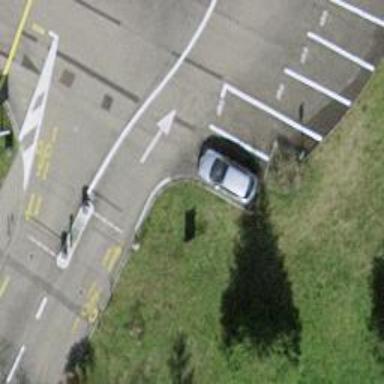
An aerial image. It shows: Lift gate barrier.